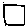
Label: square